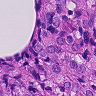
Metastatic tissue present: yes